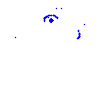
Particle: proton